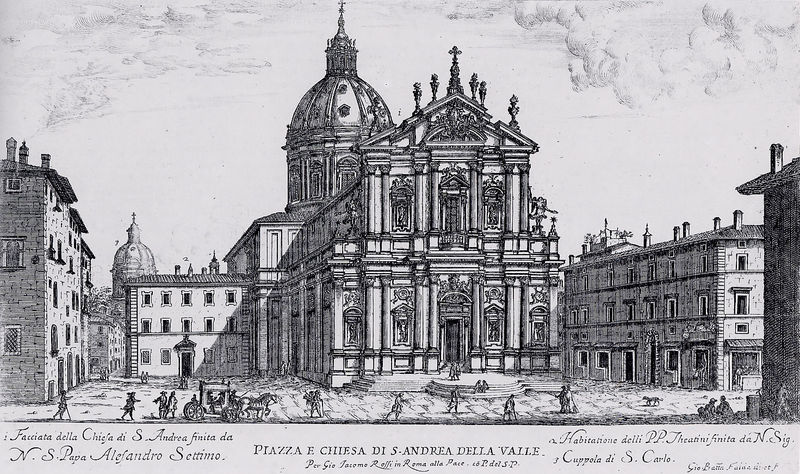
Titel: Sant' Andrea della Valle
Künstler: Giovanni Battista Falda
Standort: Roma
Institution: Sant'Andrea della Valle
Schlagwörter: himmel, mann, weiß, wolken, landschaft, menschen, stadt, fenster, hell, laterne, schwarz, skizze, straße, säule, säulen, tür, zeichnung, anlage, dach, gebäude, haus, weg, leute, alt, architektur, barock, stein, signatur, häuser, kirche, figur, personen, blatt, gotik, pferde, rund, schornstein, turm, schrift, papier, ecke, ansicht, fassade, italien, passanten, pflaster, giebel, mauer, schornsteine, grafik, graphik, hof, droschke, kutsche, platz, pilaster, wagen, kuppel, treppe, inschrift, stufe, stufen, tor, eingang, tusche, gewölbe, kreuz, palast, dom, druck, stich, pflasterstein, text, kapitelle, kathedrale, rom, segmentbogen, portal, kreuze, architrave, passau, postkarte, westen, ausriss, kirsche, gesimse, st. andrea, westfassade, andrea, fialen, kuppelbau, piazza, medaillons, stiegen, katholisch, san carlo, s. carlo, sant'ndrèa della valle, st. carlo, kutsche#pflaster, dom kirche, italiänisch, san andrea della valle